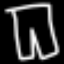
Label: pants